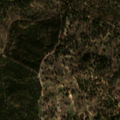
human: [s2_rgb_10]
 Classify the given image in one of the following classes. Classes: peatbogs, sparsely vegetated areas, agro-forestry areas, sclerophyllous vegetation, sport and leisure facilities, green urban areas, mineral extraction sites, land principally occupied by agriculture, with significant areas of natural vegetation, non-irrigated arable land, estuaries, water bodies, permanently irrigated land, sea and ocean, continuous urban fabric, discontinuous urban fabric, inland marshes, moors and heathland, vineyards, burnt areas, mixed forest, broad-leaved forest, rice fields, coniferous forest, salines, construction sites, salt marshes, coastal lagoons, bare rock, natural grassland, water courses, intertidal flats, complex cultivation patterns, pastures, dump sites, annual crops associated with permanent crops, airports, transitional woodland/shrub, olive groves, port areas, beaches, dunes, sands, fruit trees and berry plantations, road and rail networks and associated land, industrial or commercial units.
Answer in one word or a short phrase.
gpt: agro-forestry areas, broad-leaved forest, coniferous forest, mixed forest